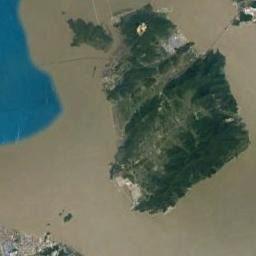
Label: island